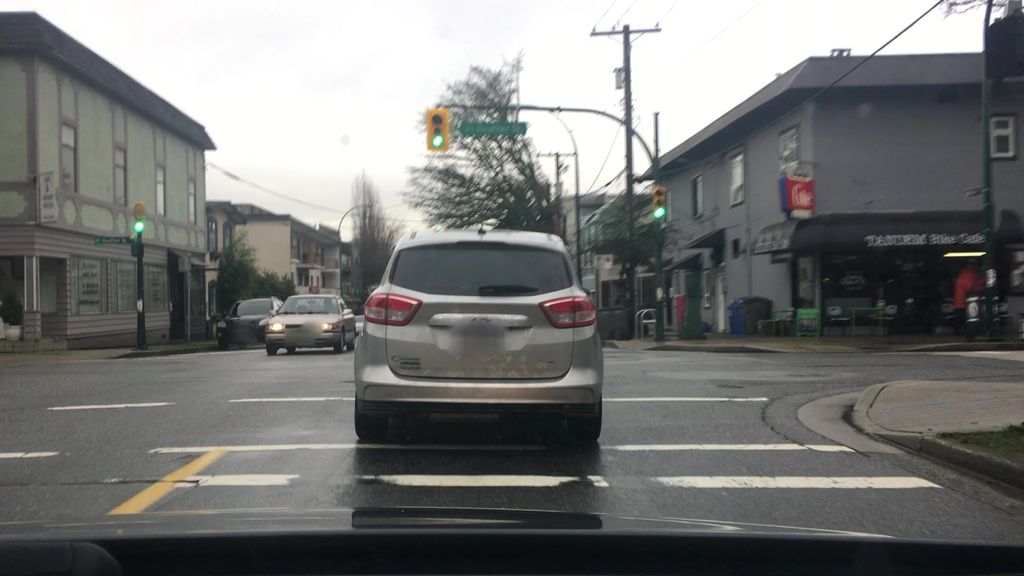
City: vancouver